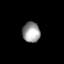
Tissue: lung
Cell type: Fibroblasts
Senescence score: 0.5987
Nuclear area (px): 346
Mean DAPI intensity: 157.659